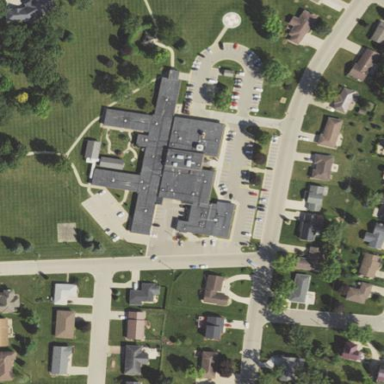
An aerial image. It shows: Healthcare facility identified as hospital.